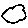
Label: cloud